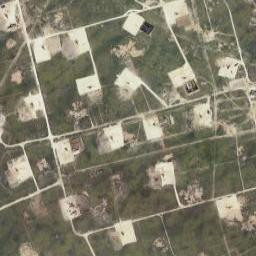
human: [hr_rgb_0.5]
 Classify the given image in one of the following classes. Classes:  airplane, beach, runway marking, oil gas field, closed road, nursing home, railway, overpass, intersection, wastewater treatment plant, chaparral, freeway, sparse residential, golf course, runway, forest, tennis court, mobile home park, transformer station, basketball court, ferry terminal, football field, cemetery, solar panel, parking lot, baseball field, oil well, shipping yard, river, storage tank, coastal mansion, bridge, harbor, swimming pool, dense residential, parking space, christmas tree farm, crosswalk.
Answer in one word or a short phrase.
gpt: oil gas field